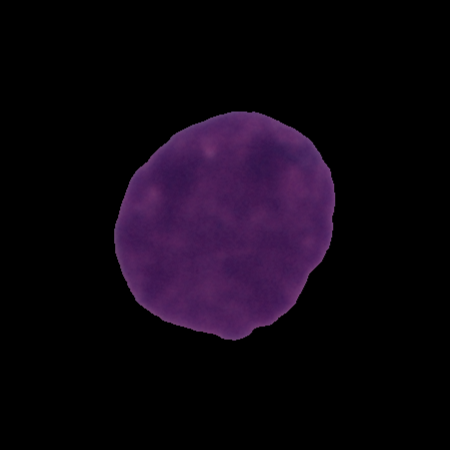
Label: cancer